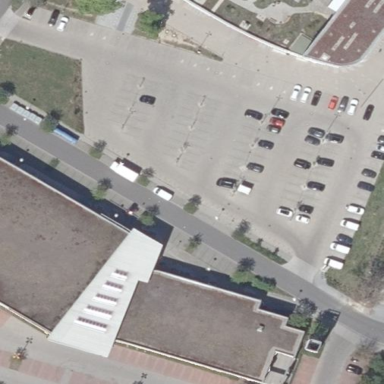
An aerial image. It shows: Parking area surfaced with paving stones.